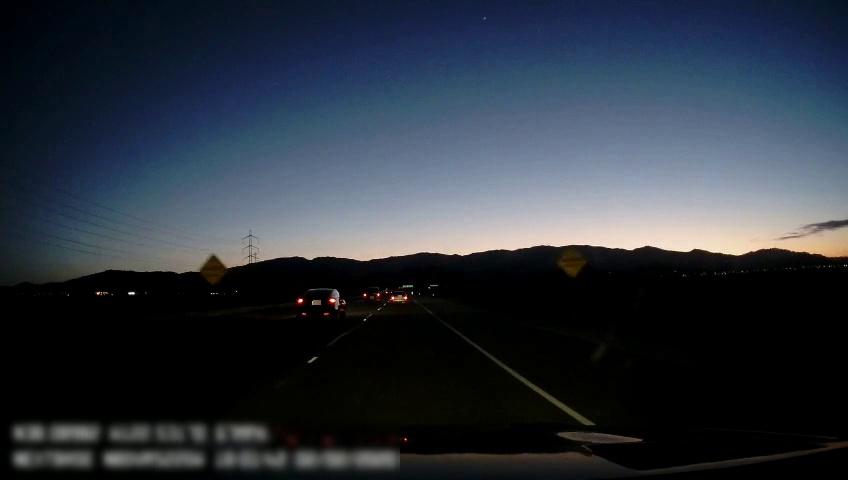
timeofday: Dusk/Dawn/Twilight
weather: Sunny
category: Drivable Space
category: Vehicles | Car
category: Vehicles | Car
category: Vehicles | Car
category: Lanes | Current Lane
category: Lanes | Alternate Lane
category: Traffic | Signs
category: Traffic | Signs